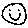
Label: smiley face